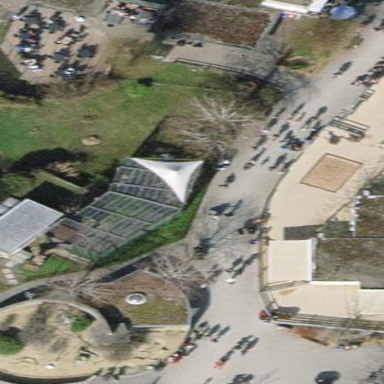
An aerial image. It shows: Tourist attraction.